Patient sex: M
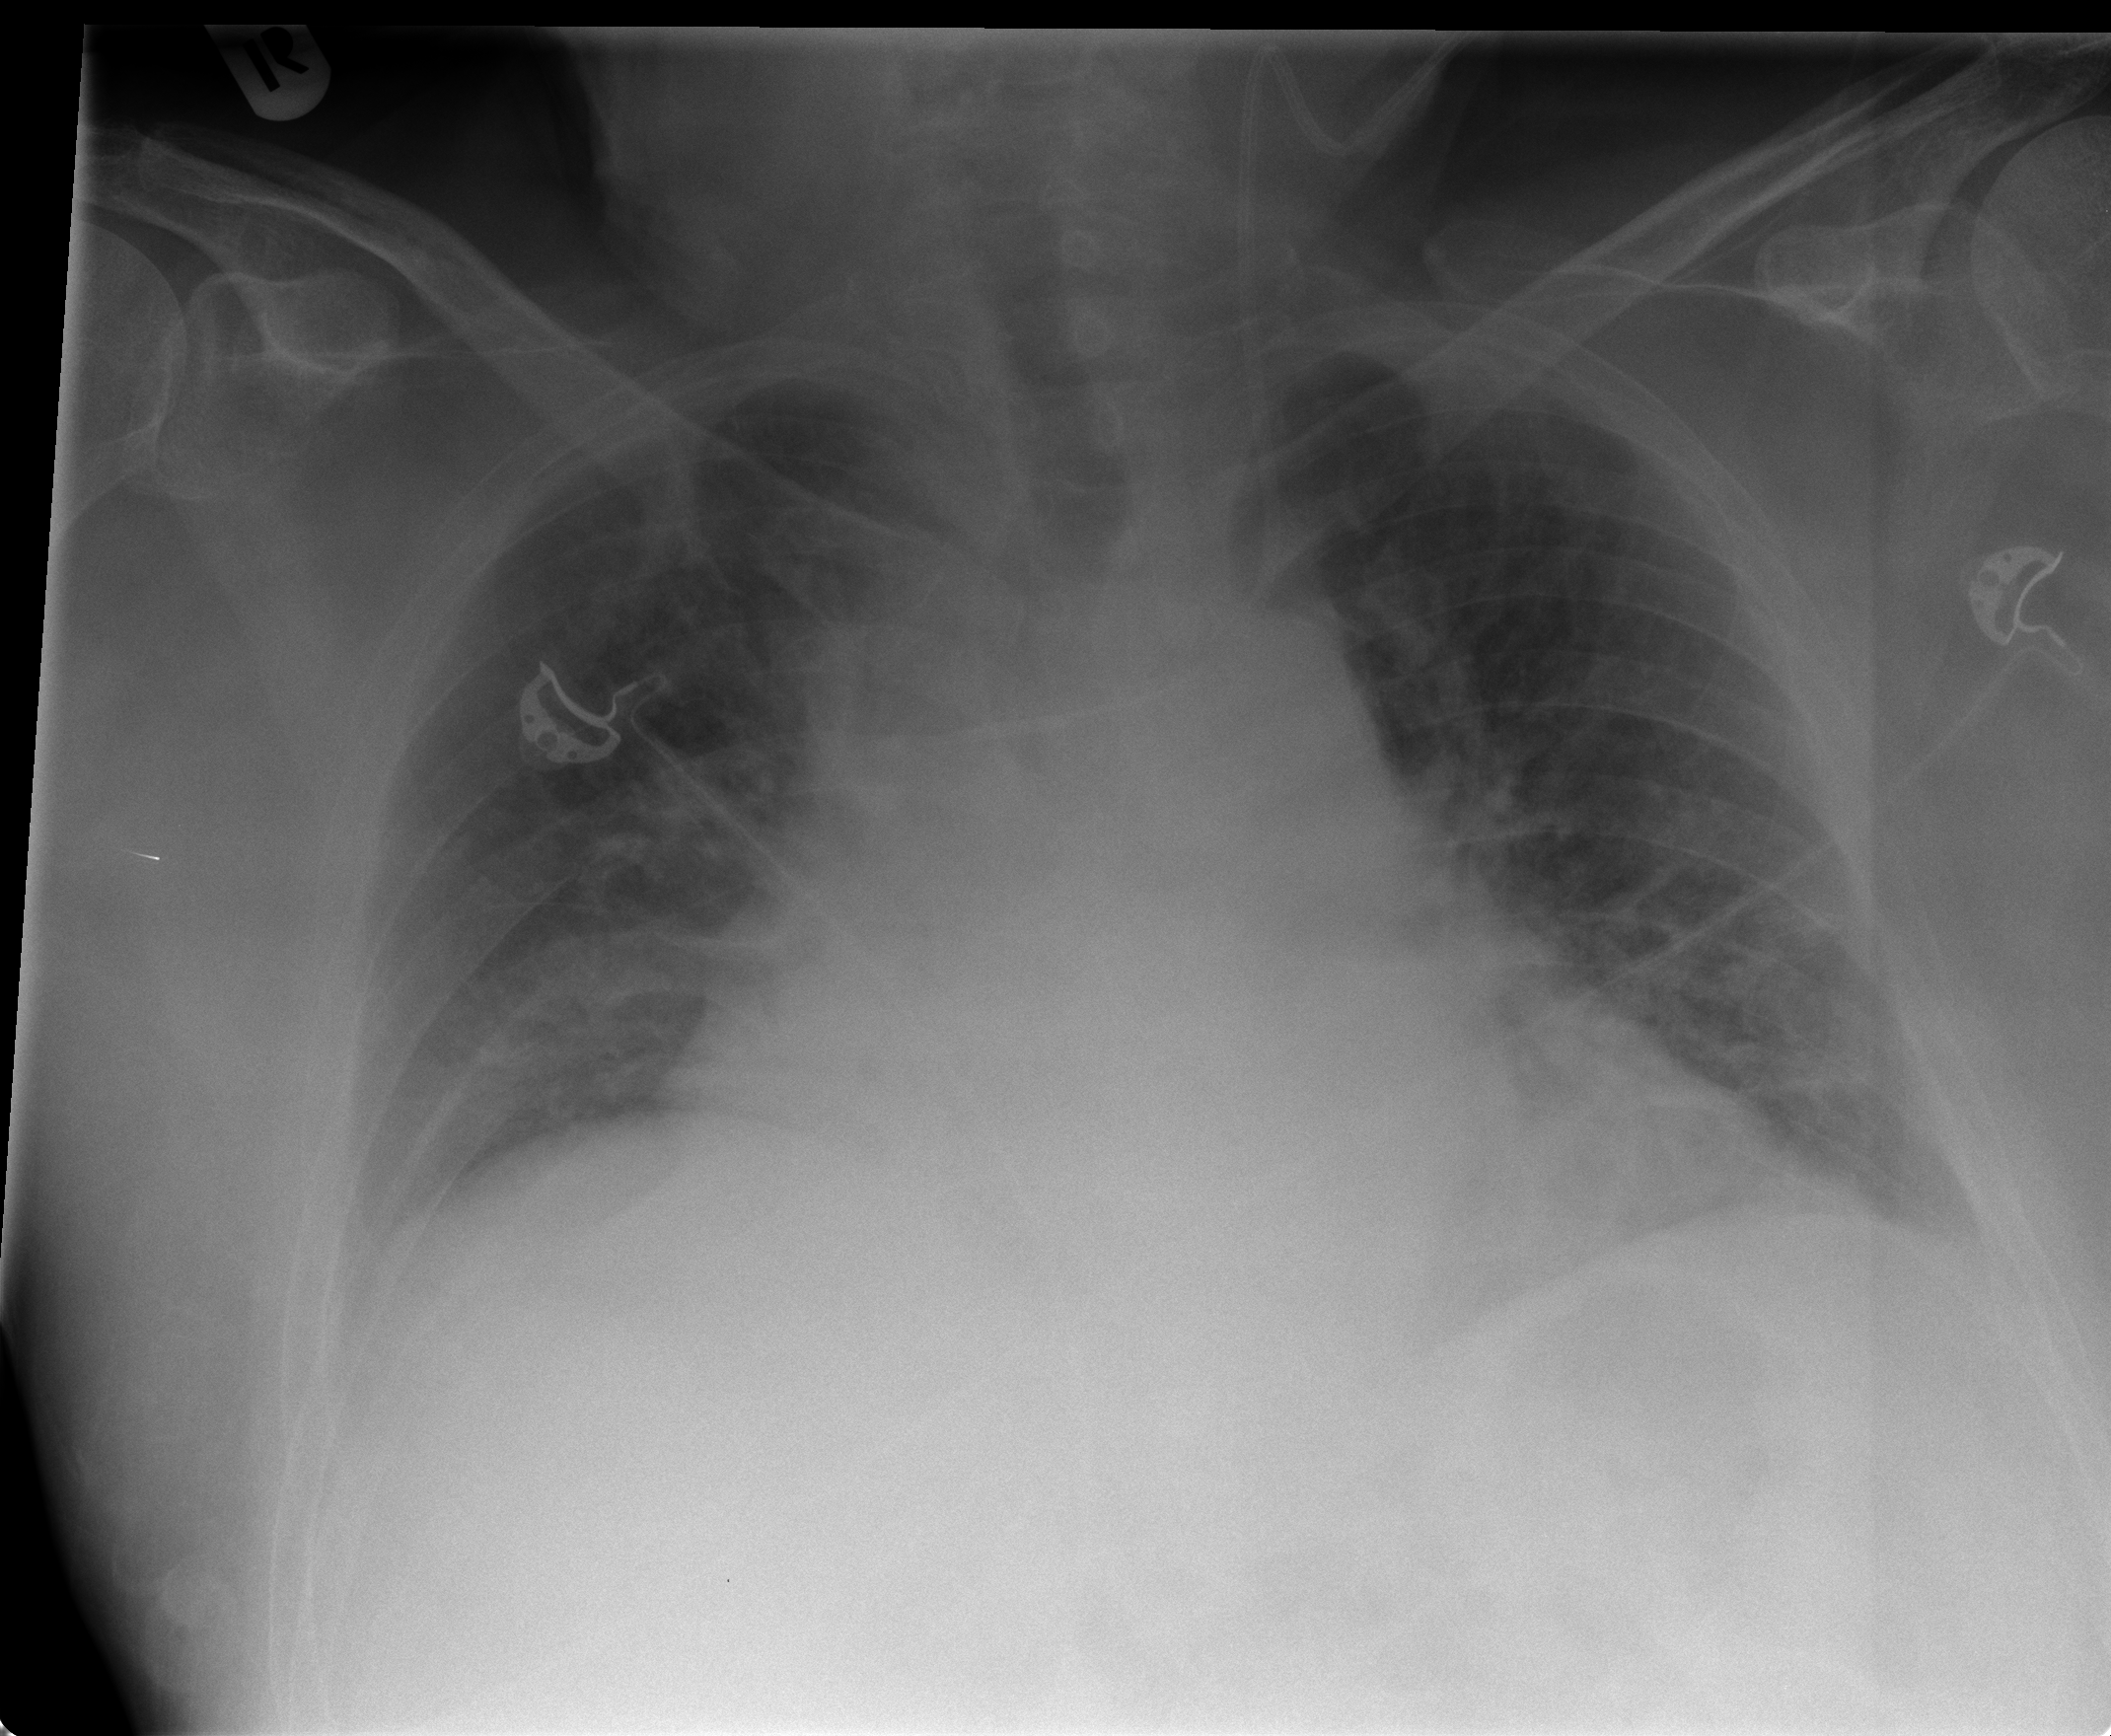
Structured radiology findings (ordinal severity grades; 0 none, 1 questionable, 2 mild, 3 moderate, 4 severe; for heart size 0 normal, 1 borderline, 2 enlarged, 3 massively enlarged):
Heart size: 2
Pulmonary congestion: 2
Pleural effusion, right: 0
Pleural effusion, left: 0
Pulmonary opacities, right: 0
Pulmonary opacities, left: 0
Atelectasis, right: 0
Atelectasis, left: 0